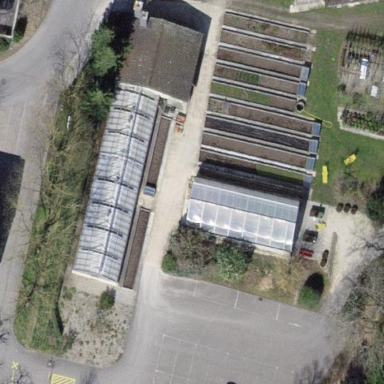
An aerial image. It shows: Greenhouse.